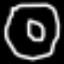
Label: donut